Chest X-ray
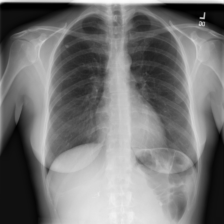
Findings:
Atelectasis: negative
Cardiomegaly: negative
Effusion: negative
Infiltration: negative
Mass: negative
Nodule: positive
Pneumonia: negative
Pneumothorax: negative
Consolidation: negative
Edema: negative
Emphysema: negative
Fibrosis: negative
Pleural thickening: negative
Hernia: negative